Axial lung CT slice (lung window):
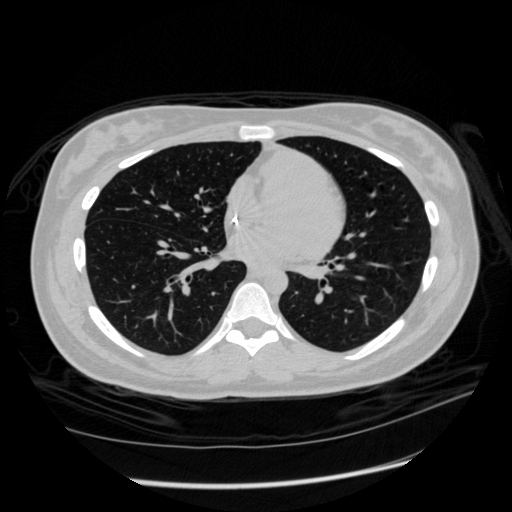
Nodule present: no